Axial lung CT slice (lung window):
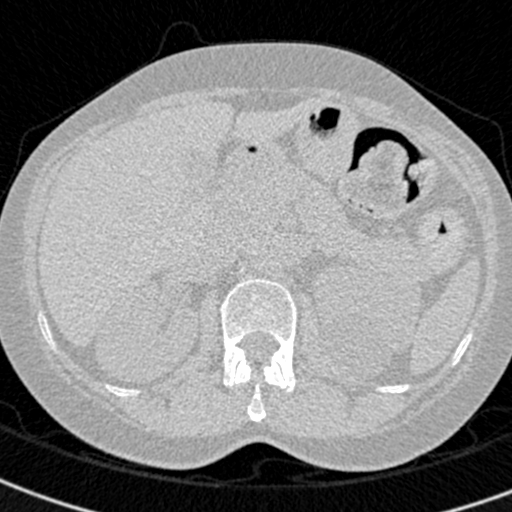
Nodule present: no